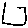
Label: square